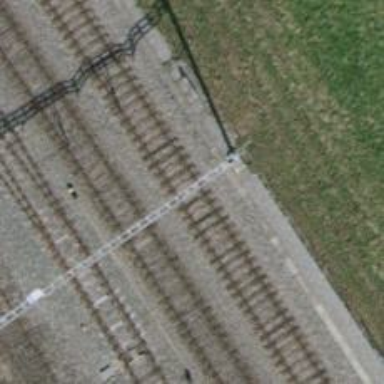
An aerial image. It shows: Single railway track with electrified contact line.